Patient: sex F, age 31
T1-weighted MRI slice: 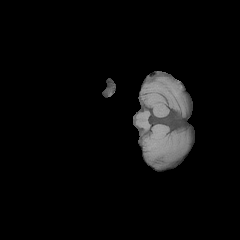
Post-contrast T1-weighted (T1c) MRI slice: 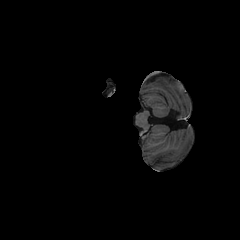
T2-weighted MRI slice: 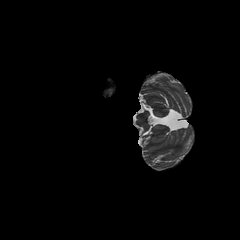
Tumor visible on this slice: no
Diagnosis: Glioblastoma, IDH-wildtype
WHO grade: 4